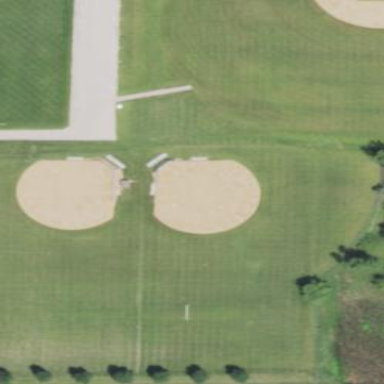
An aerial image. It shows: Baseball/softball pitch for leisure and sports activities.